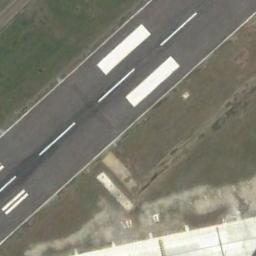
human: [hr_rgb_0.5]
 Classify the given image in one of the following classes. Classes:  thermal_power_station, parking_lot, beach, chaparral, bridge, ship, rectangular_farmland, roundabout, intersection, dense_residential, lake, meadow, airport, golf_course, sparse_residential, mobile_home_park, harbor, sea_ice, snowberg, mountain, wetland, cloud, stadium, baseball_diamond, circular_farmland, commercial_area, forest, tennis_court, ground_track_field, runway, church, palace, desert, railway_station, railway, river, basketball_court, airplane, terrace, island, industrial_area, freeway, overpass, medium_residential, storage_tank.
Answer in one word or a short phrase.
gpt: runway